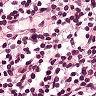
Metastatic tissue present: no